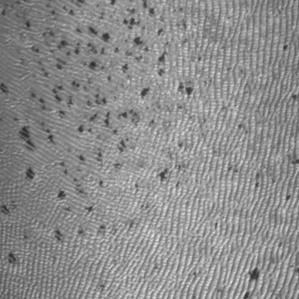
Label: frost